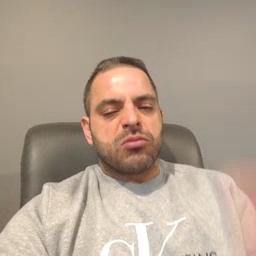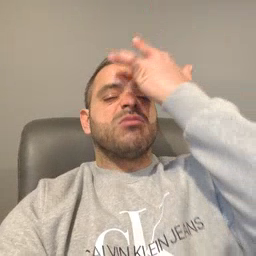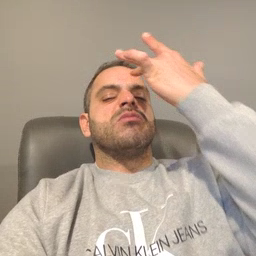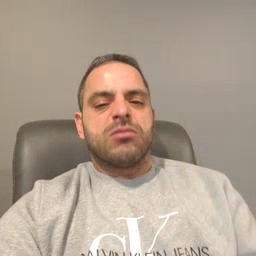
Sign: sick